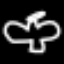
Label: angel